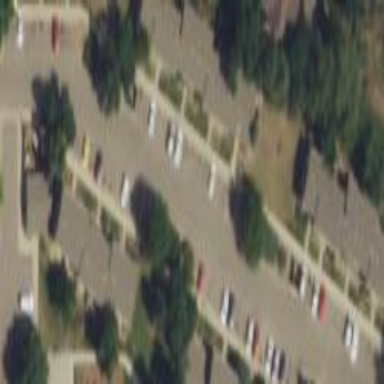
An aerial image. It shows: Street-side parking area.